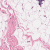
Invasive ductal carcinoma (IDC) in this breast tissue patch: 0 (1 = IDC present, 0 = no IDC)